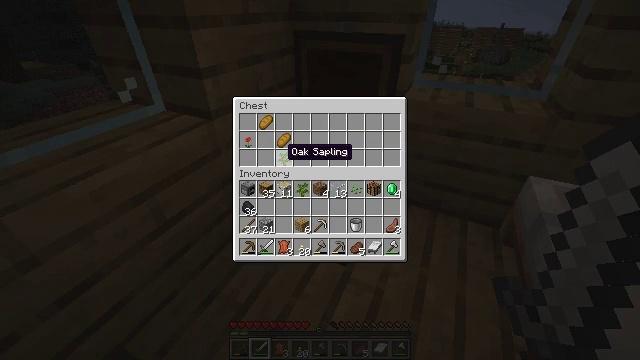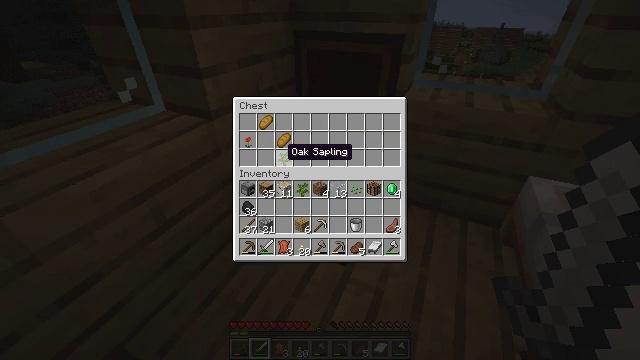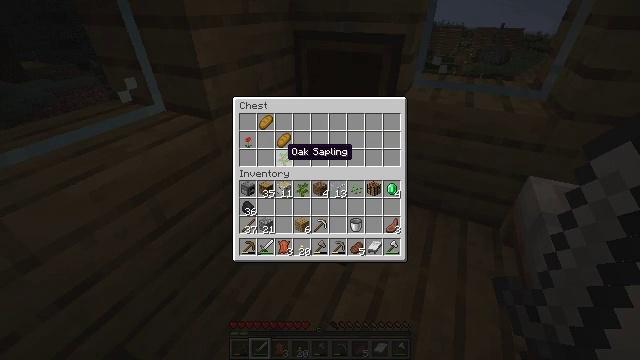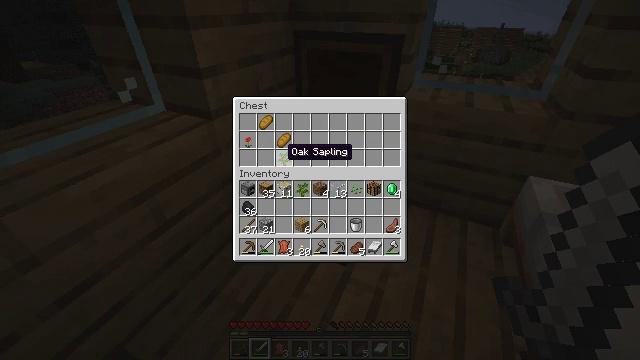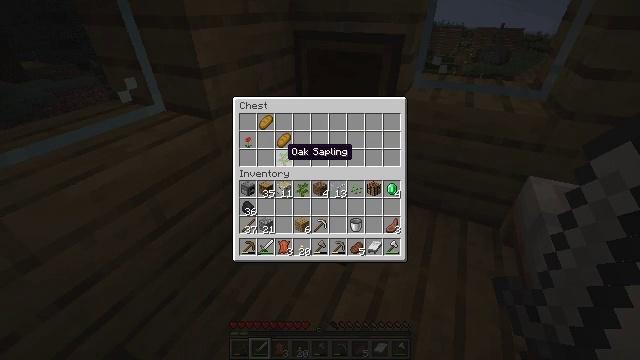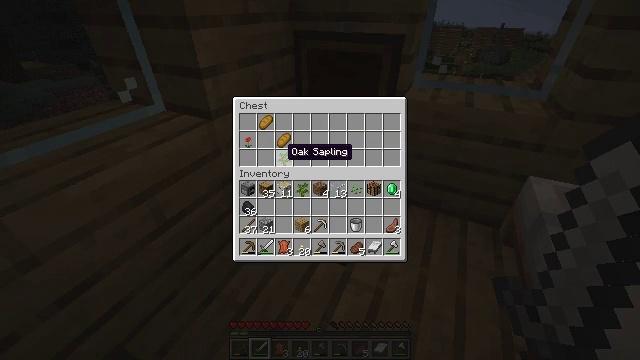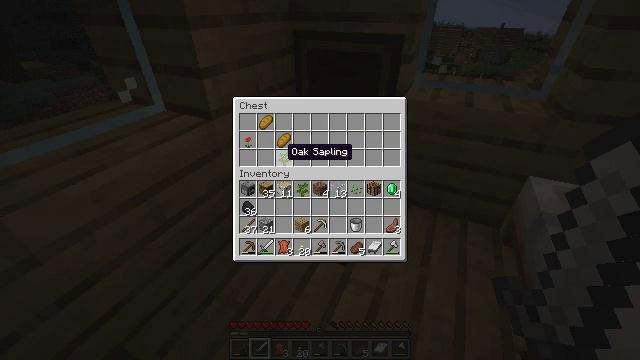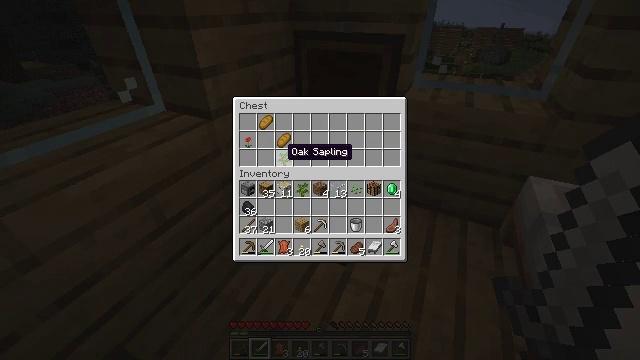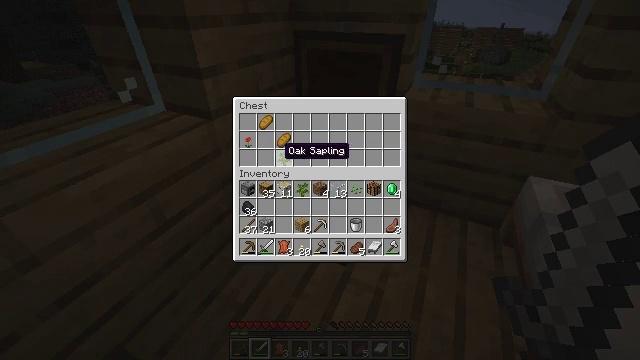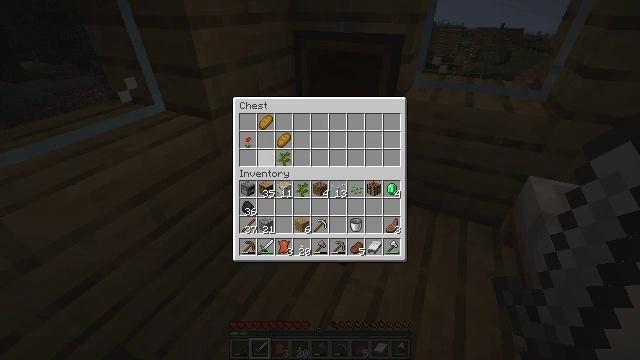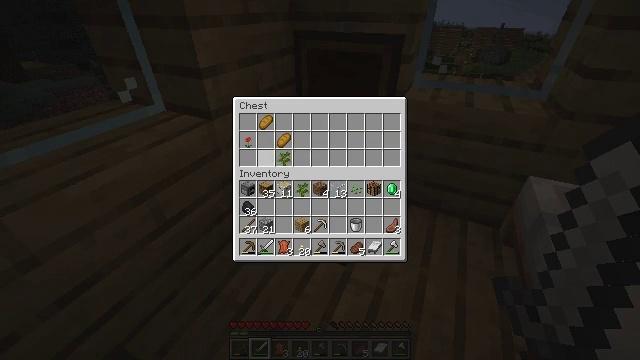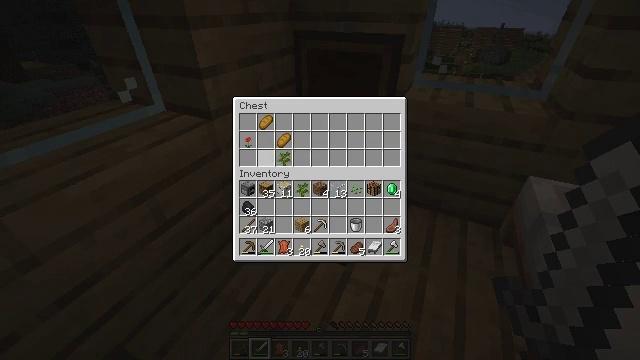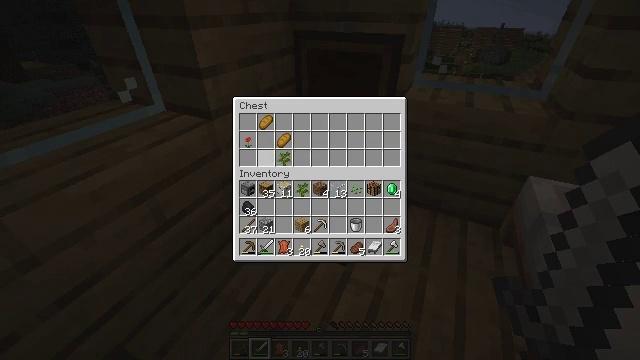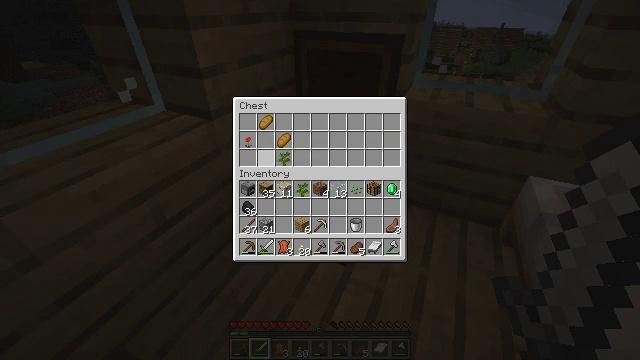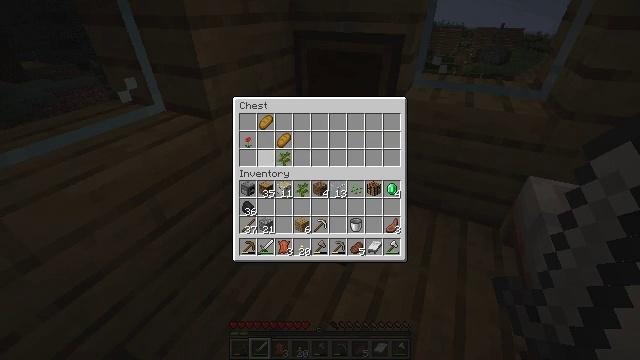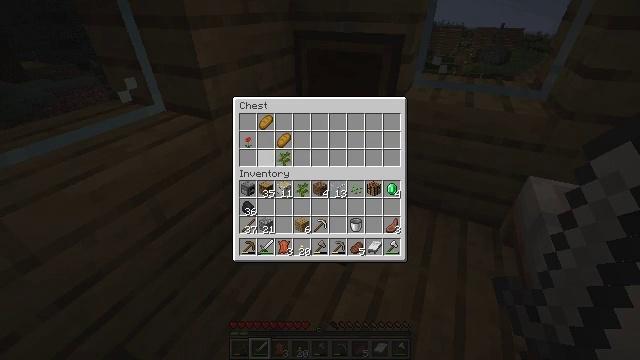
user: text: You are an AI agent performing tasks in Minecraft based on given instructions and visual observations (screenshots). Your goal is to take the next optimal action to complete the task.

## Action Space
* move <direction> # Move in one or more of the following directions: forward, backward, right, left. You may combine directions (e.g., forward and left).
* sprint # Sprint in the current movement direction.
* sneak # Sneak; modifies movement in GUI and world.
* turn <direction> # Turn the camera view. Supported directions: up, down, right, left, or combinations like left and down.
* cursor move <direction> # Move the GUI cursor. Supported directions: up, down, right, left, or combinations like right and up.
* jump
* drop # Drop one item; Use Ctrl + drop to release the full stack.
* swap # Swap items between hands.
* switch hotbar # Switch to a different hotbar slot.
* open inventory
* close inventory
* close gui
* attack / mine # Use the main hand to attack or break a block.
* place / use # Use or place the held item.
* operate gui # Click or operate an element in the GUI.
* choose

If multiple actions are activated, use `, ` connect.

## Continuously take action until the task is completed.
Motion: motion action
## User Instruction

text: Mine a hay block from the field.
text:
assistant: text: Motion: no_op
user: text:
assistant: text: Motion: no_op
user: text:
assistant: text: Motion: no_op
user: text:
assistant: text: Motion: no_op
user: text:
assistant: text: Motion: no_op
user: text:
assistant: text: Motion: no_op
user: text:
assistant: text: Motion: no_op
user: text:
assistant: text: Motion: no_op
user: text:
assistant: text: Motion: cursor move left
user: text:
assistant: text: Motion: no_op
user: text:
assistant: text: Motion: no_op
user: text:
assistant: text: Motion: no_op
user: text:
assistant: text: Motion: no_op
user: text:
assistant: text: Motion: no_op
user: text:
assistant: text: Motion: no_op
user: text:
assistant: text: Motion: close inventory
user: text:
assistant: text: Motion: close inventory
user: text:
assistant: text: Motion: close inventory
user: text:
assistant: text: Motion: no_op
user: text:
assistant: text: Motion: no_op
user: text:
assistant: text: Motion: turn left
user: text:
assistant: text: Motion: turn left and down
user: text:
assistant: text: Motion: turn left and down
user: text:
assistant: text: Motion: turn left and down
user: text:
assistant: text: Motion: turn left and down
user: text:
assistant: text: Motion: turn left
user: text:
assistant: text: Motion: turn left
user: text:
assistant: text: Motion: turn left and down
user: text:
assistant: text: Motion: turn left and down
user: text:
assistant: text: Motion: turn left and down